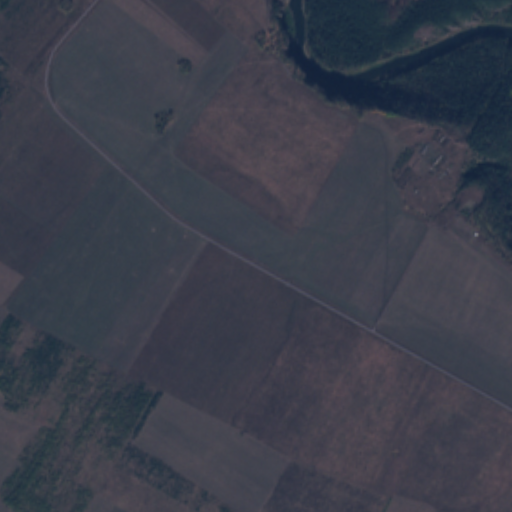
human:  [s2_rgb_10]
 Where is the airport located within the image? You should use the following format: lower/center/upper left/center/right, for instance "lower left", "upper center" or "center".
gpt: The airport is located in the center right of the image.
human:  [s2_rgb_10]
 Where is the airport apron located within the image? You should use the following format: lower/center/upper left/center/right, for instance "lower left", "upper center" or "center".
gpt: The airport apron is located in the center right of the image.
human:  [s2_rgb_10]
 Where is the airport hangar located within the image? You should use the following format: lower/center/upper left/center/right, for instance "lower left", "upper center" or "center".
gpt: The airport hangar is located in the center right of the image.
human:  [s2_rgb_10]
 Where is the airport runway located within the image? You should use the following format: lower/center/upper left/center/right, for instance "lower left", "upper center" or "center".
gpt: The airport runway is located in the center right of the image.
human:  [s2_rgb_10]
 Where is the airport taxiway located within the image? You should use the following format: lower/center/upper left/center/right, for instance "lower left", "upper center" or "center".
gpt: The airport taxiway is located in the center right of the image.
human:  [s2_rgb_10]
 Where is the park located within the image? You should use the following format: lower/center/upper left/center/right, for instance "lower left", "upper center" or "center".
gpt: The park is located in the upper left of the image.
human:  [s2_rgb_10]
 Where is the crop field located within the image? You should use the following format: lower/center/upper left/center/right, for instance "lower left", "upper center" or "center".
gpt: There is no crop field in the image.